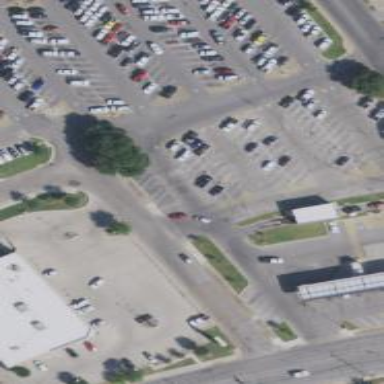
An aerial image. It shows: Parking area.